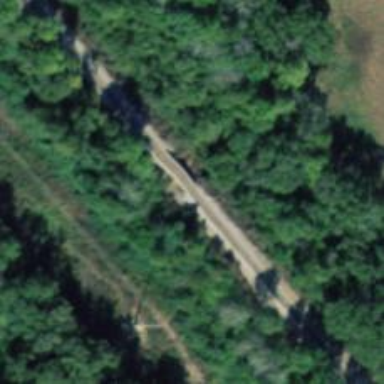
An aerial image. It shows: Bridge over railway tracks with milepost labeled as AN.